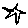
Label: star